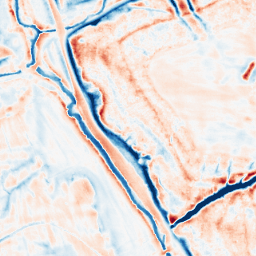
Category: edge_preserving
Decomposition family: bilateral
Decomposition parameters: d: 21
sigma_color: 50
sigma_space: 50
Upsampling method: sinc_blackman
Upsampling parameters: scale: 2
kernel_size: 4
Upsampling scale: 2